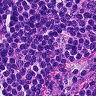
Metastatic tissue present: no